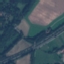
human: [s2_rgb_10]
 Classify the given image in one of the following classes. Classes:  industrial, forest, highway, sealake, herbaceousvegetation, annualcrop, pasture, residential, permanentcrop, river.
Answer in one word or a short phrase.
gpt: Highway